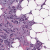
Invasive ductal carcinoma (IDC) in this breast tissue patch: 1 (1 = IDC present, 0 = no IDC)